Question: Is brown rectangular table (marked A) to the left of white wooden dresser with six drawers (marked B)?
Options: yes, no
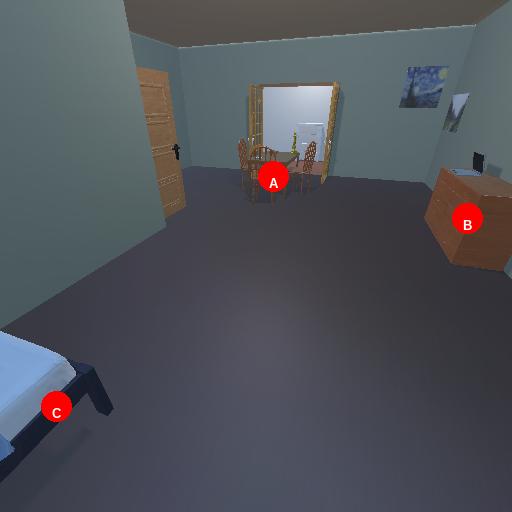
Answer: yes